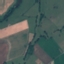
Land use / land cover: Pasture